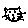
Label: cat